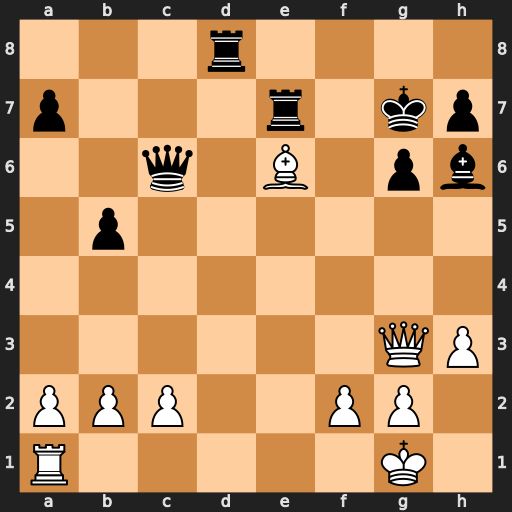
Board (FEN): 3r4/p3r1kp/2q1B1pb/1p6/8/6QP/PPP2PP1/R5K1
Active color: w
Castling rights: -
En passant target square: -
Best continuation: Qe5+ Kf8 Qh8#